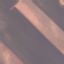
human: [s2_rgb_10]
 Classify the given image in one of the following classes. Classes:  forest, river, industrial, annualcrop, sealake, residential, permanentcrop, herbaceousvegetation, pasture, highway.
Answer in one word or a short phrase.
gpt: AnnualCrop